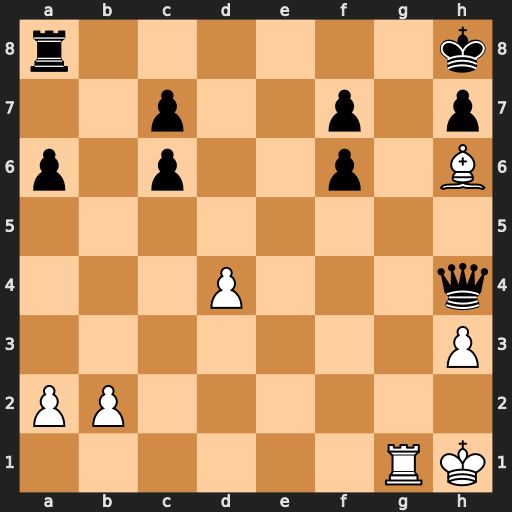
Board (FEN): r6k/2p2p1p/p1p2p1B/8/3P3q/7P/PP6/6RK
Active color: w
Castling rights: -
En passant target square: -
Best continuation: Bg7+ Kg8 Bxf6+ Kf8 Bxh4